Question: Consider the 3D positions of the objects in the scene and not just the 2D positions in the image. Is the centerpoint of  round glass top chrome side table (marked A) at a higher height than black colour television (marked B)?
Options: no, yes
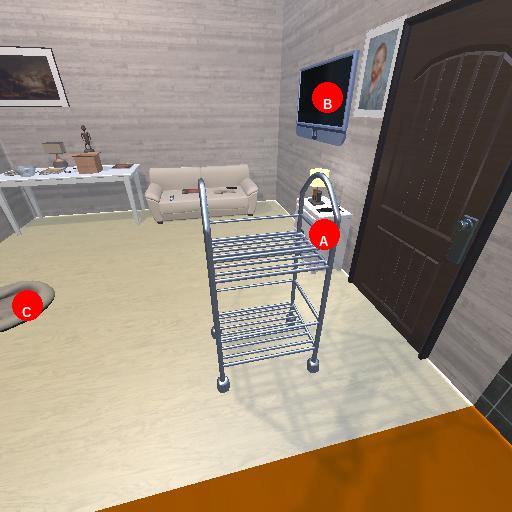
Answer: no